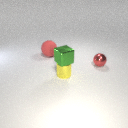
large red rubber sphere to the left of small yellow metal cylinder